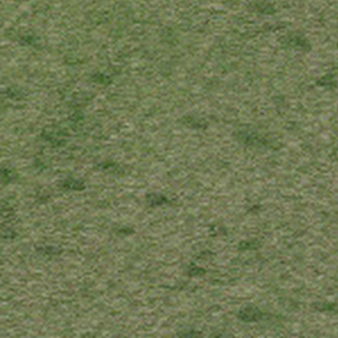
Label: other